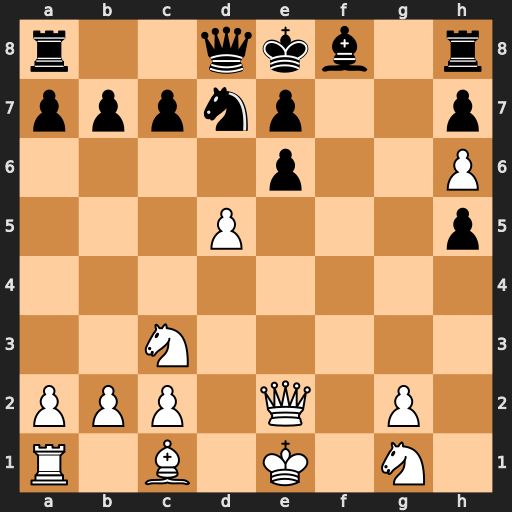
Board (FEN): r2qkb1r/pppnp2p/4p2P/3P3p/8/2N5/PPP1Q1P1/R1B1K1N1
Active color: w
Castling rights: Qkq
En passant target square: -
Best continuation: Qxh5#